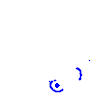
Particle: pion